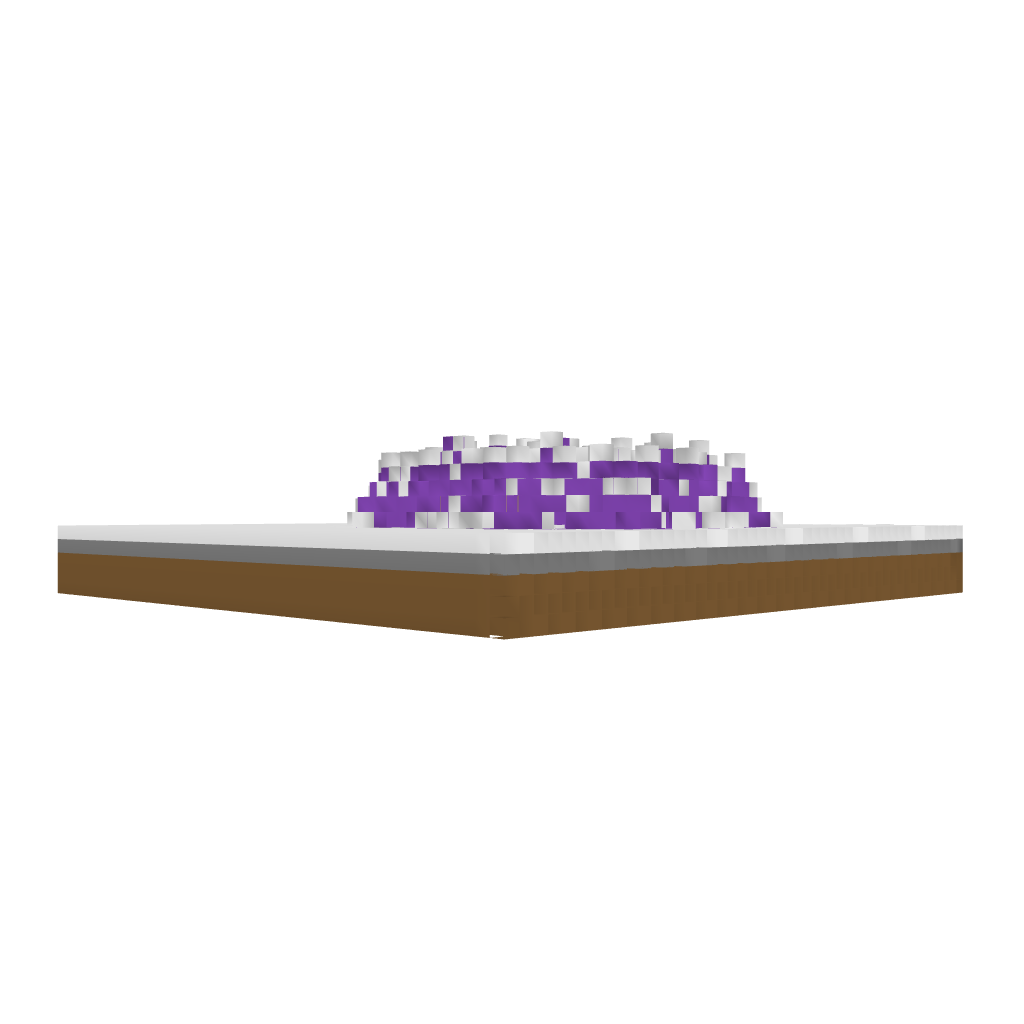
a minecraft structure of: Secret Room bad low quality